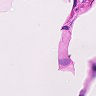
Metastatic tissue present: no